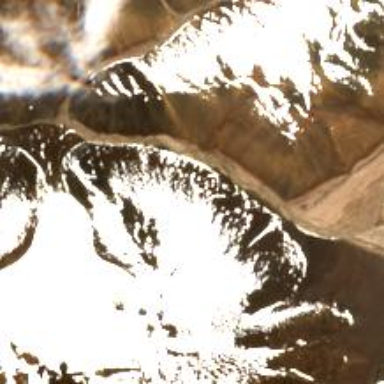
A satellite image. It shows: Majestic glacier in the distance.